Aerial crown-view tile of a tropical tree (Barro Colorado Island, Panama), acquired 20250915:
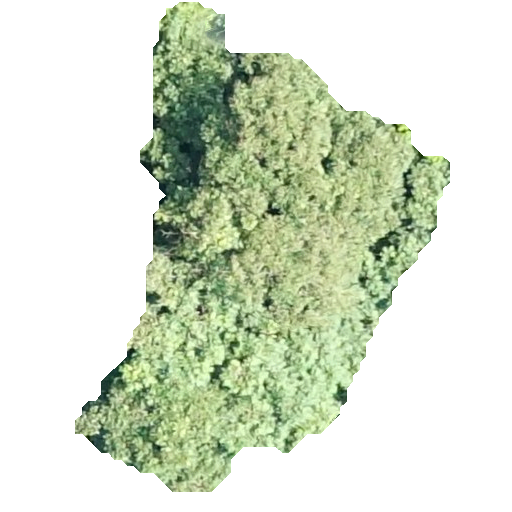
Species: Dipteryx oleifera
GBIF accepted scientific name: Dipteryx oleifera
Crown area: 146.941 m²